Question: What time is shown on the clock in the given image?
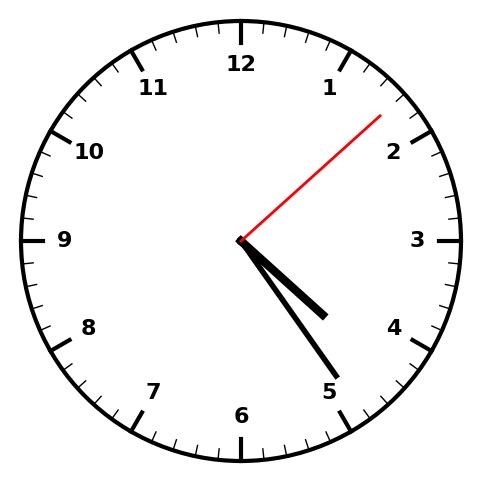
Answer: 04:24:08